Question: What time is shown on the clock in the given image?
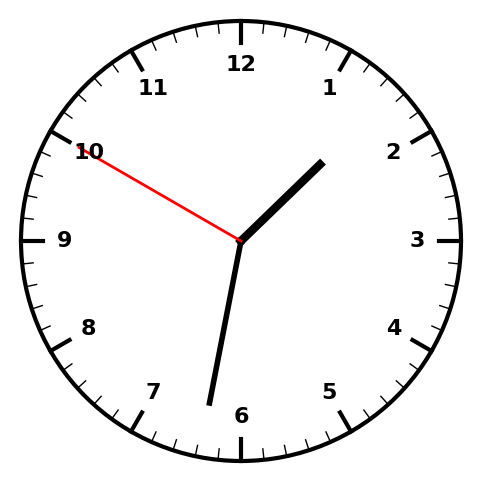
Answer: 01:31:50